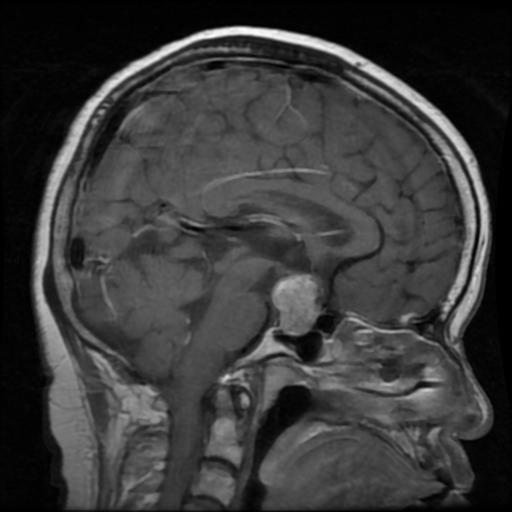
Label: pituitary